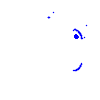
Particle: pion